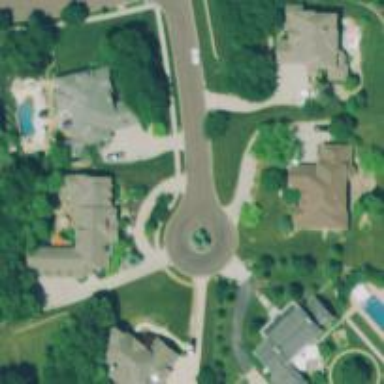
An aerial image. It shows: Turning loop on the road.